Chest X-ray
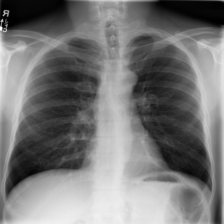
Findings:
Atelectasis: negative
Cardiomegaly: negative
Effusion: negative
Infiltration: positive
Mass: negative
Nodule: negative
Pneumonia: negative
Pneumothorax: negative
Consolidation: negative
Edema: negative
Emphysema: negative
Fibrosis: negative
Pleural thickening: negative
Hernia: negative